Brain MRI, t2w sequence, axial 2D slice.
Patient: age 29, sex M, weight 78 kg, height 1.78 m
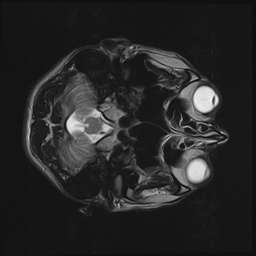